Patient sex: F
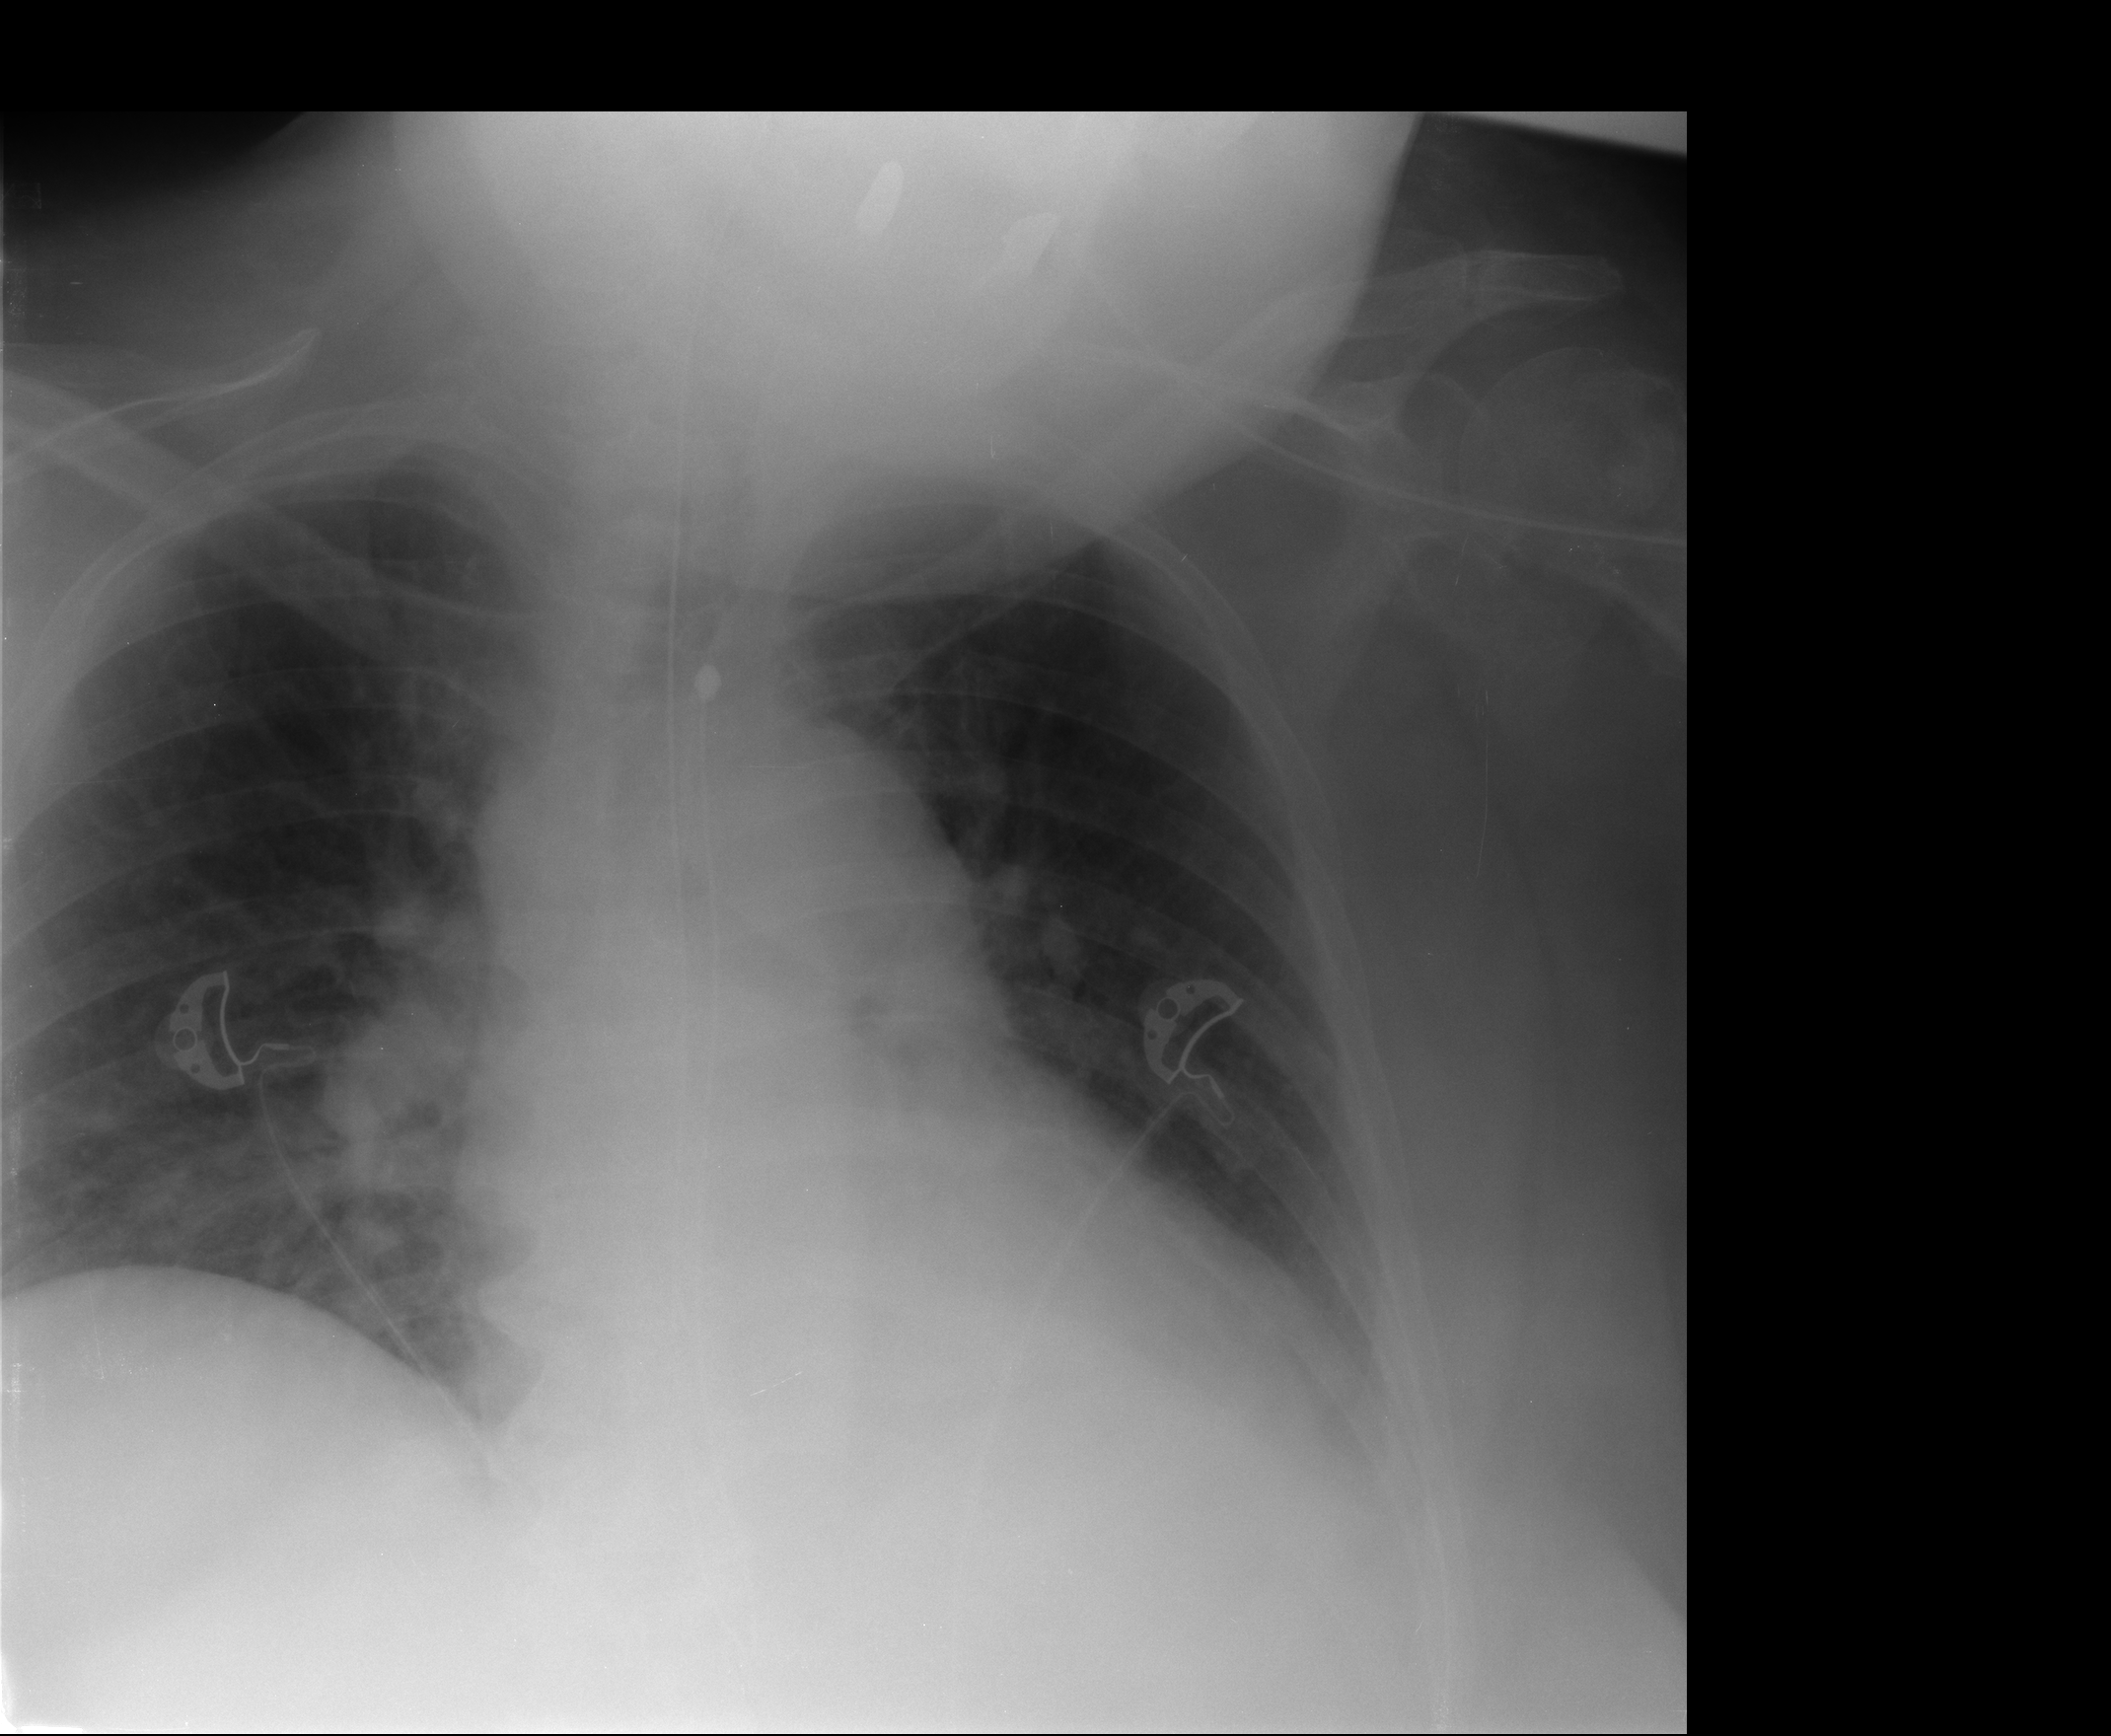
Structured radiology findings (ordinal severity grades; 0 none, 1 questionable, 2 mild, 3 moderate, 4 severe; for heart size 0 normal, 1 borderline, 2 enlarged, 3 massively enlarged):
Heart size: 2
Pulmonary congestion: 2
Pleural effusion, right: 0
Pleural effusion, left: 1
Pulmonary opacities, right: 0
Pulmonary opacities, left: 0
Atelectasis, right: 2
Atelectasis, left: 2